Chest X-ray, AP view. Patient: 43 years old, sex F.
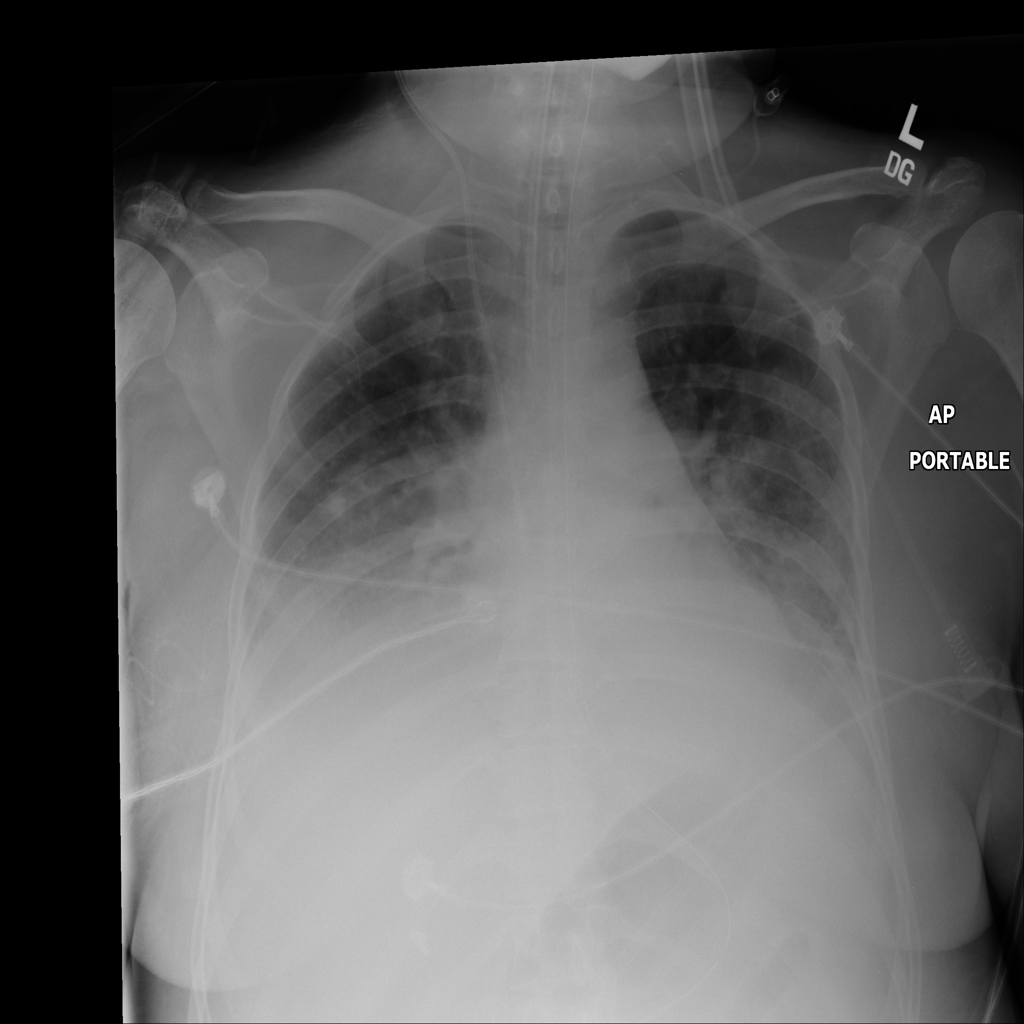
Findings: Edema